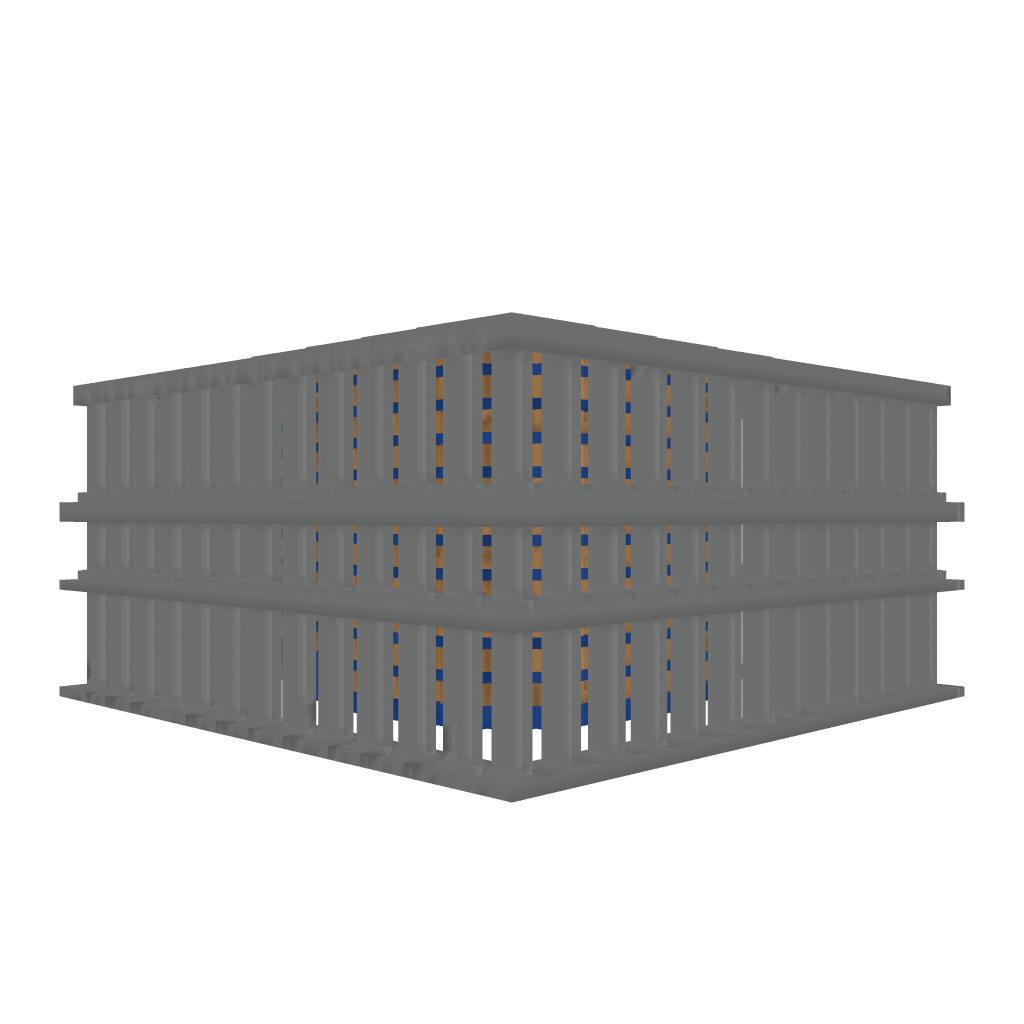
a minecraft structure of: Arena